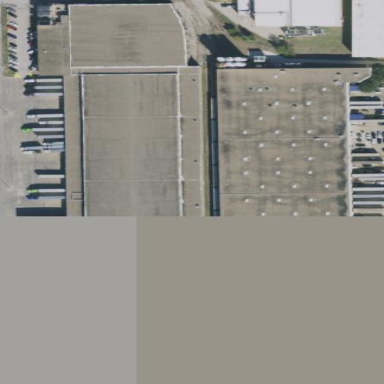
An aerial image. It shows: Commercial building.